Field crop: tomato
Growth stage: 1
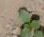
Species: solanum